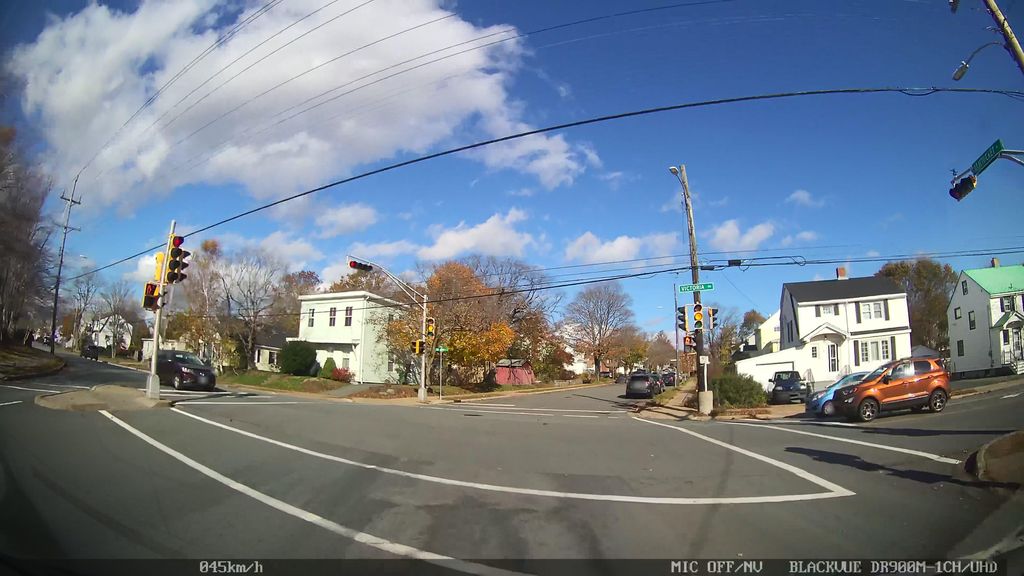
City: halifax